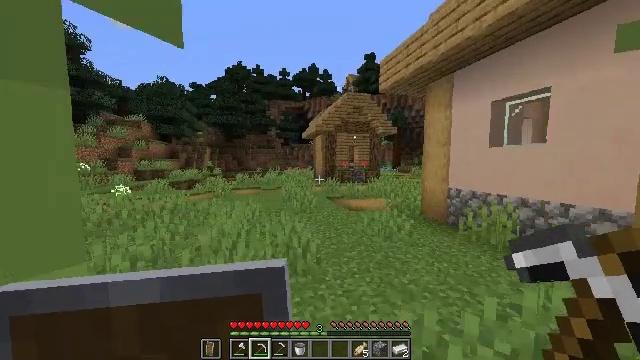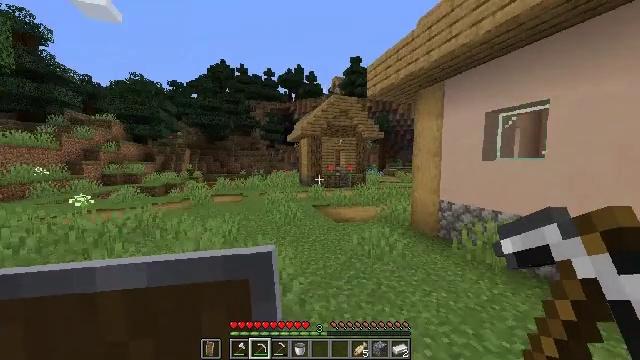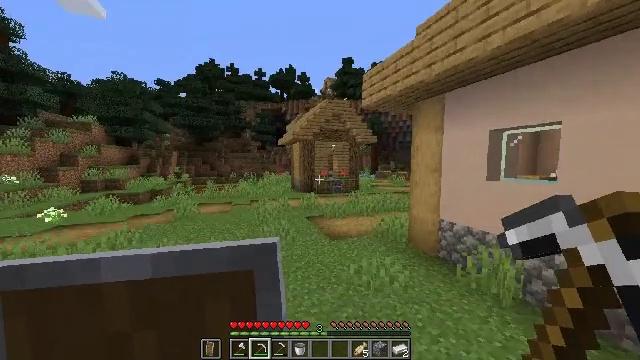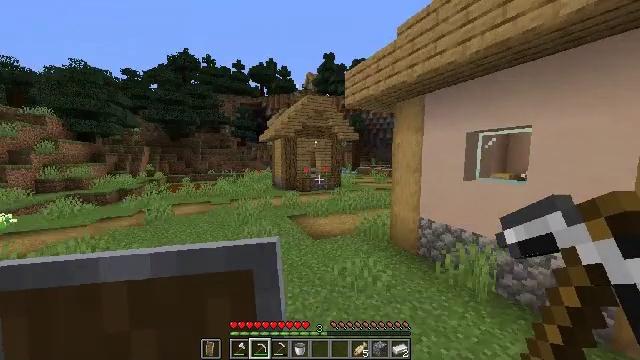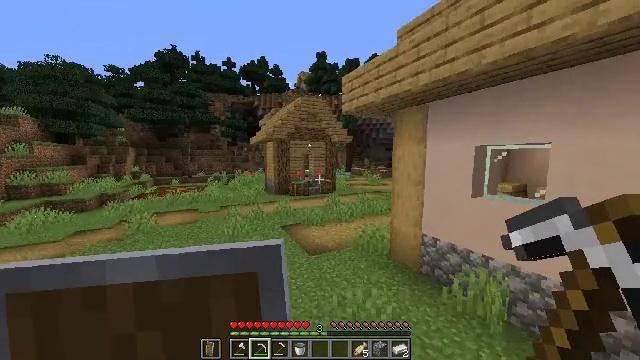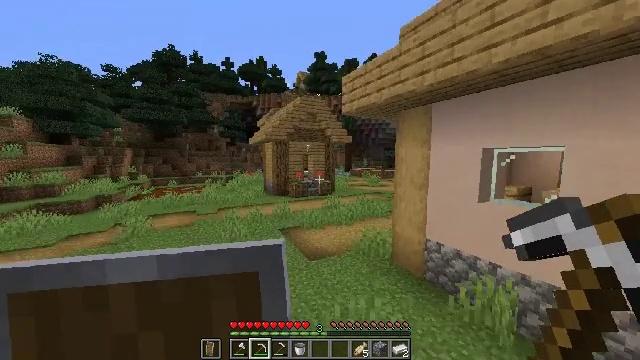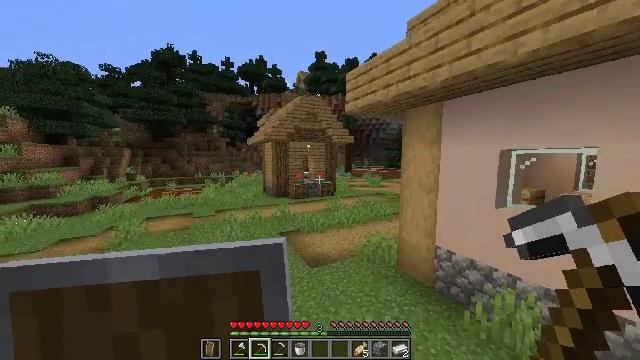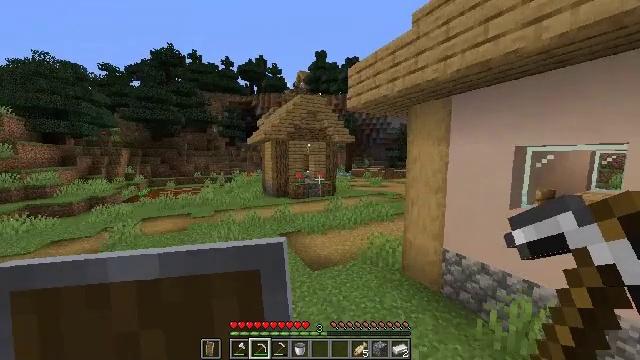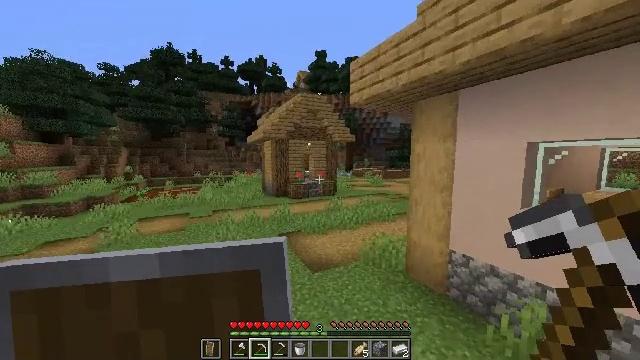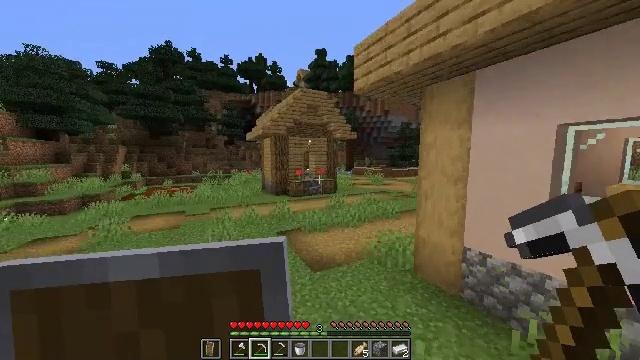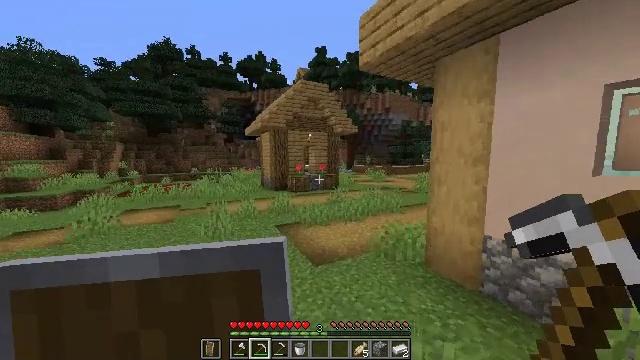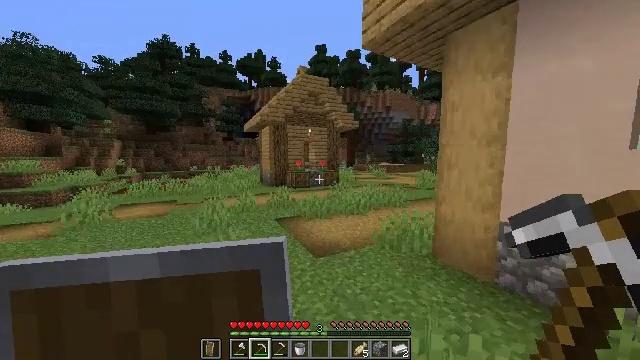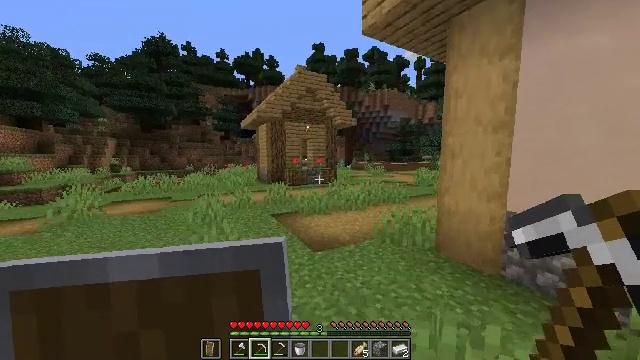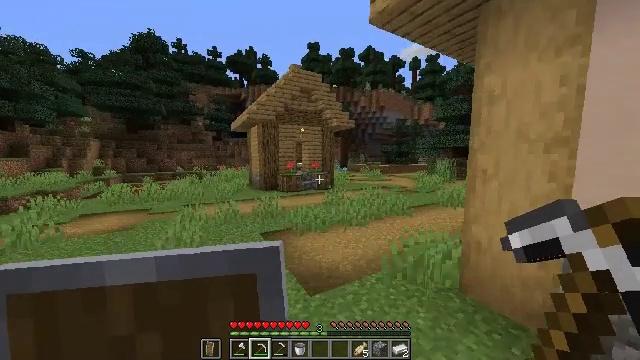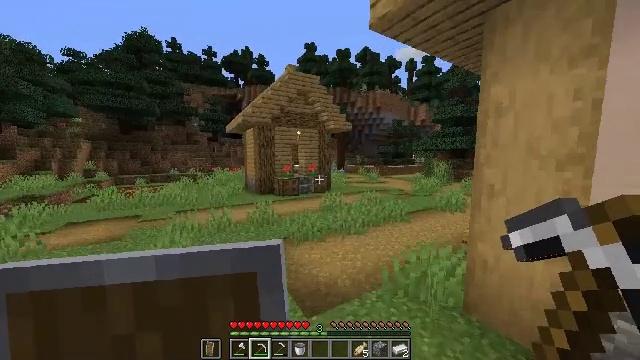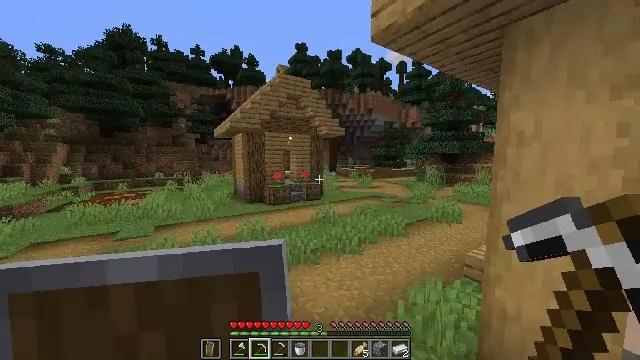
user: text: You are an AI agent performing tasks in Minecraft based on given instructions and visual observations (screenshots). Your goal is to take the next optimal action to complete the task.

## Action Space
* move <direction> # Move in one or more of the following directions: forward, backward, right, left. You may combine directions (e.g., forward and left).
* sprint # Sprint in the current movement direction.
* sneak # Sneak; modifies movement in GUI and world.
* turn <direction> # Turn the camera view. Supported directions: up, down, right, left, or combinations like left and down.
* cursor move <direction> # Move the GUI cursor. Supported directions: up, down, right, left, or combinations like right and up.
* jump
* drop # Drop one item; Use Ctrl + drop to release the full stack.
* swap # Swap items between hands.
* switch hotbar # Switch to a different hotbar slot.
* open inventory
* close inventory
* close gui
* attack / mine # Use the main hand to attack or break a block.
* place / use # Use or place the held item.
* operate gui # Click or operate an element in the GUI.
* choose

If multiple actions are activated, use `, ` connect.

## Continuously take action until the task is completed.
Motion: motion action
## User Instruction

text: Mine the sweet berry bush.
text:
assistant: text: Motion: move forward, sprint, turn right, jump
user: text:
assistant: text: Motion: move forward, sprint, turn right, jump
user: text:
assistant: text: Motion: move forward, sprint, turn right and down, jump
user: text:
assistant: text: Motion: move forward, sprint, turn right, jump
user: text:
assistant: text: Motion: move forward, sprint, jump
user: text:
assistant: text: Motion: move forward, sprint, jump
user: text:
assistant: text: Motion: move forward, sprint, jump
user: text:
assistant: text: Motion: move forward, sprint, jump
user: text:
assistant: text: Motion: move forward, sprint, jump
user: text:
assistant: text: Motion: move forward, sprint, jump
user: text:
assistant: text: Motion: move forward, sprint, jump
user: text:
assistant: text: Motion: move forward, sprint, jump
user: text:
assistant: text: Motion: move forward, sprint, turn right, jump
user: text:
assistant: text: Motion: move forward, sprint, jump
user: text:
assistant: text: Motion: move forward, sprint, turn right, jump
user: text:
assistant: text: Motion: move forward, sprint, turn right, jump
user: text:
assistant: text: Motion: move forward, sprint, turn right, jump
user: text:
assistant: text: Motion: move forward, sprint, turn right, jump
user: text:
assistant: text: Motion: move forward, sprint, turn right, jump
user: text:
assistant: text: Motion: move forward, sprint, turn right, jump
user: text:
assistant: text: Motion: move forward, sprint, turn right, jump
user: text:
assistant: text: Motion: move forward, sprint, jump
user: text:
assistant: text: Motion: move forward, sprint, jump
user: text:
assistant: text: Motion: move forward, sprint, jump
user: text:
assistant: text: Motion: move forward, sprint, jump
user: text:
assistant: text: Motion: move forward, sprint, jump
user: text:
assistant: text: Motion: move forward, sprint, jump
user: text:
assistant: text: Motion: move forward, sprint, jump
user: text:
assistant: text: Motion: move forward, sprint, jump
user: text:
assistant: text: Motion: move forward, sprint, jump